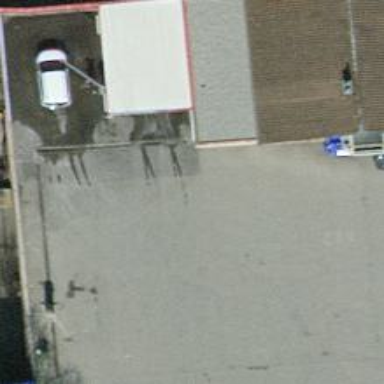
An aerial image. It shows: Parking area.